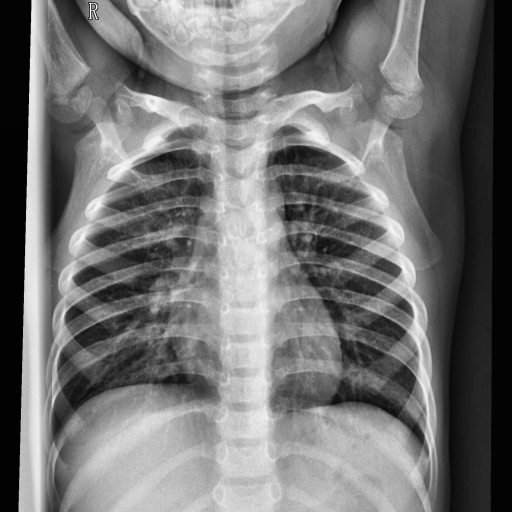
Finding: NORMAL